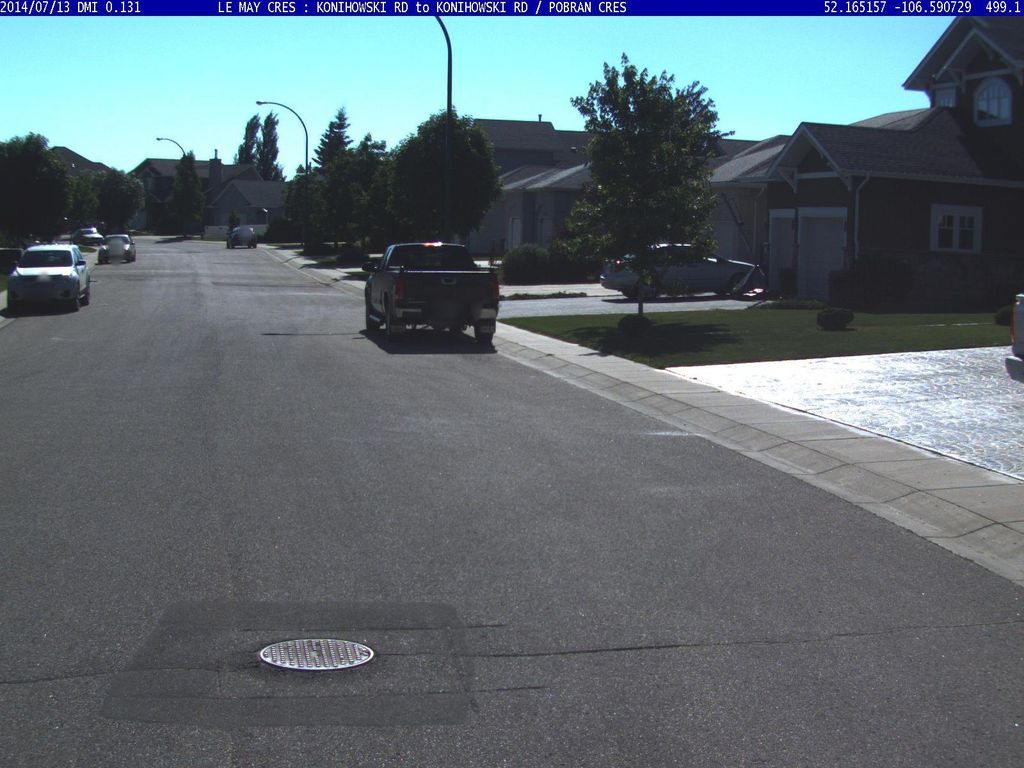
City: saskatoon